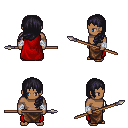
a pixel art fantasy rpg character, male body template, human, dark skin, red cape, robe skirt, raven left-swept hairstyle, white cloth bandages, spear, four views (front, back, left, right), 2x2 character sprite sheet, small pixel art, hard edges, no anti-aliasing